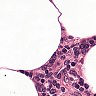
Metastatic tissue present: no